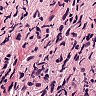
Metastatic tissue present: yes